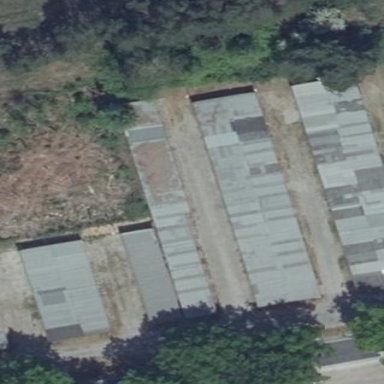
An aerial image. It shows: Garage building within area designated for garages.